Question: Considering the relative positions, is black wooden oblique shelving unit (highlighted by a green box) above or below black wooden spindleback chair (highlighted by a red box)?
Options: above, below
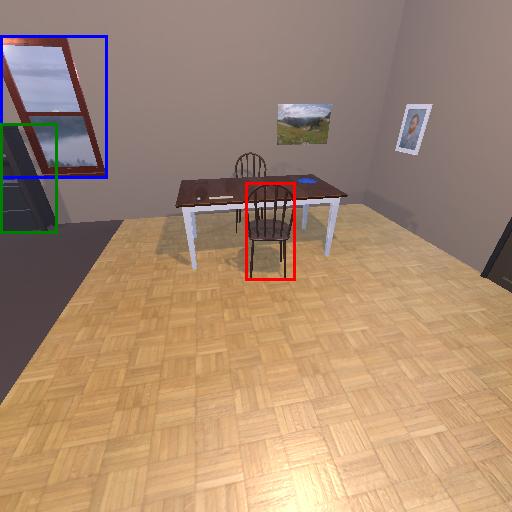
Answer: above